Interaction volume radius: 5 \u00c5
Interaction volume height: 20 \u00c5
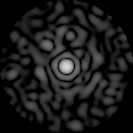
Disorder parameter: 0.8062